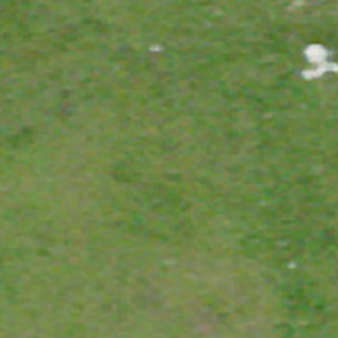
Label: other